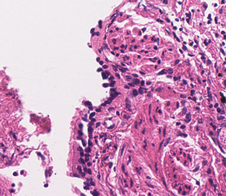
Tumor epithelial tissue: no
Tumor-associated stroma tissue: yes
Normal tissue: no